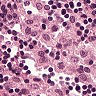
Metastatic tissue present: no